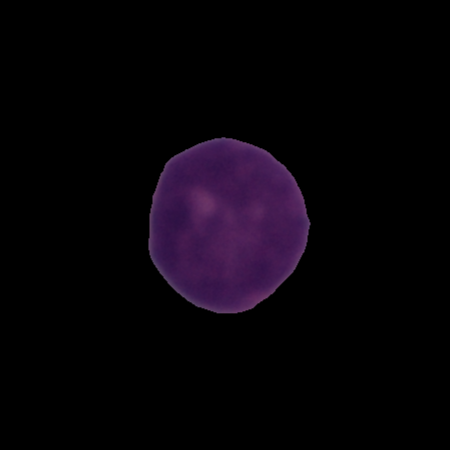
Label: cancer